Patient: sex M, age 64
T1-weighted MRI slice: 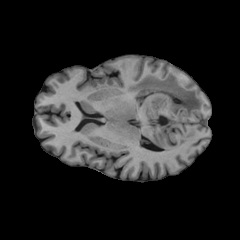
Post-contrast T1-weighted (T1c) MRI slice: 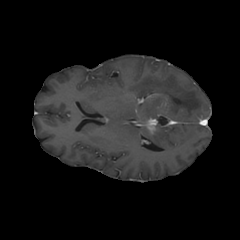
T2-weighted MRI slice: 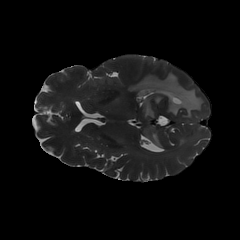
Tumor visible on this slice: yes
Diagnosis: Glioblastoma, IDH-wildtype
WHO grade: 4